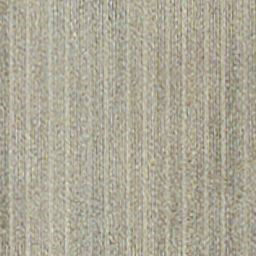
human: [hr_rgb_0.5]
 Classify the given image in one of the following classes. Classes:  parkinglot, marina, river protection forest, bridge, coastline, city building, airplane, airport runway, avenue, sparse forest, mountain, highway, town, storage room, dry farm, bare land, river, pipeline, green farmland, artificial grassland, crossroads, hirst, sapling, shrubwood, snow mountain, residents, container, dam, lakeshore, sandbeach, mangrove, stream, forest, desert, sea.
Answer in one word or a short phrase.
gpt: dry farm